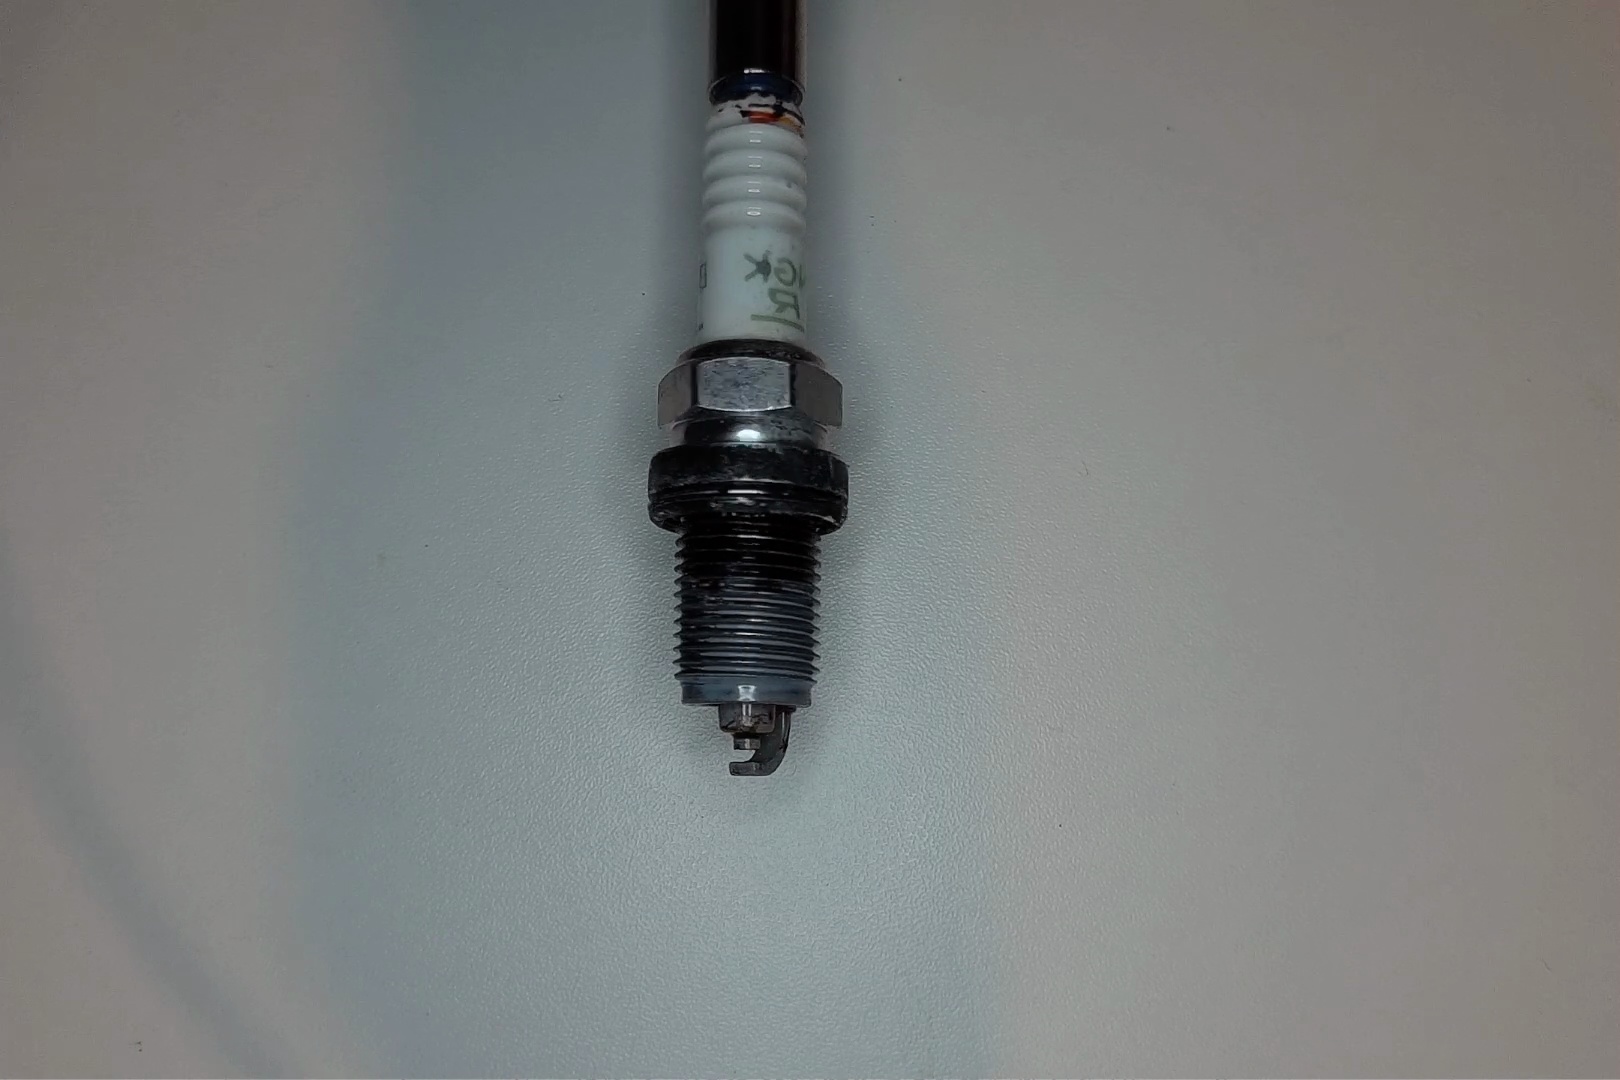
Label: anomaly